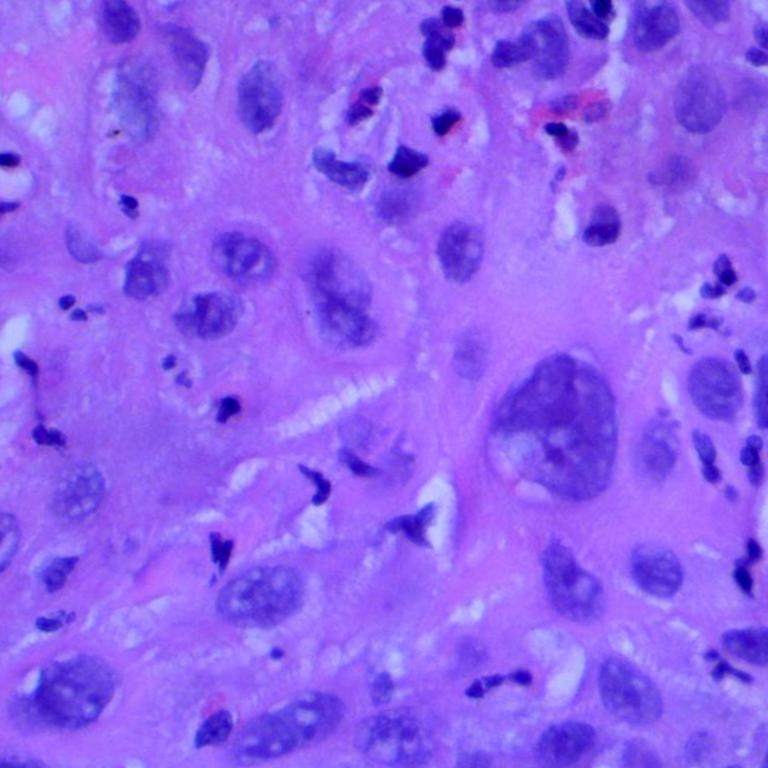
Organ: lung
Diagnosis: squamous carcinomas